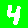
Digit: 4